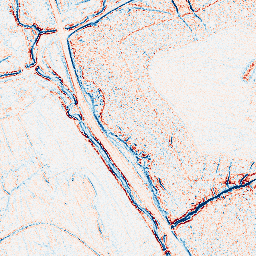
Category: edge_preserving
Decomposition family: bilateral
Decomposition parameters: d: 5
sigma_color: 50
sigma_space: 150
Upsampling method: regularized
Upsampling parameters: scale: 2
lambda_reg: 0.01
Upsampling scale: 2